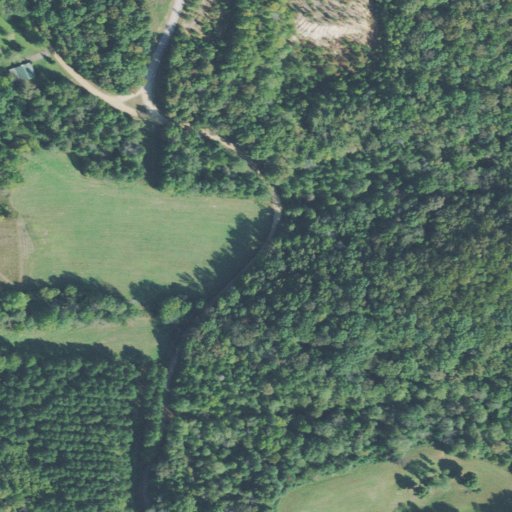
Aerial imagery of valley in Tennessee named Mag Hollow containing deciduous forest, open development, pasture, shrub, evergreen forest, herbaceous wetlands, mixed forest, low intensity development, woody wetlands, and medium intensity development